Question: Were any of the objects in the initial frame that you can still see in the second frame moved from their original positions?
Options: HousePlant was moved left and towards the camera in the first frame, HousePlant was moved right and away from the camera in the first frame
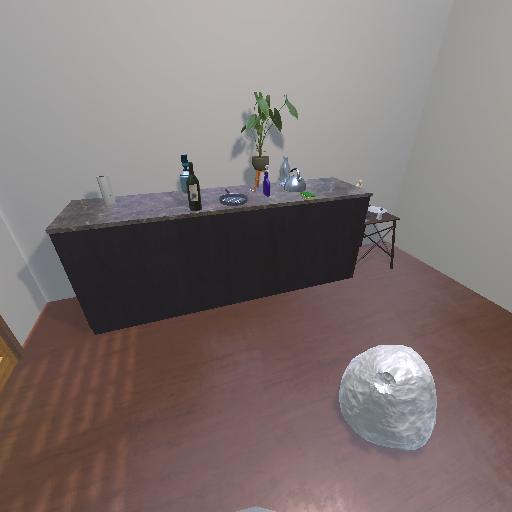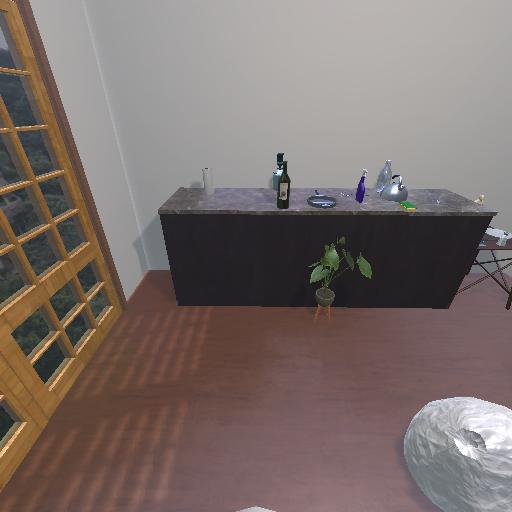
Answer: HousePlant was moved left and towards the camera in the first frame